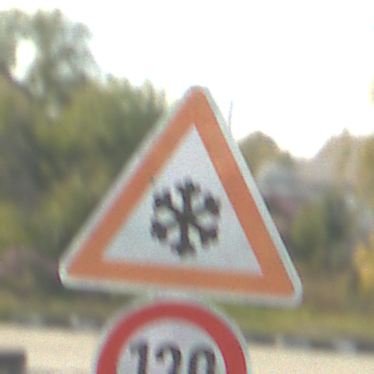
Verkehrszeichen: SchneeOderEisglaette
Zusatzzeichen unten: Geschwindigkeit120
Umgebung: Outdoor, RoadRail
Tageszeit: MorningAfternoon
Wetter: PartlyCloudy
Licht: Natural
Jahreszeit: NotSpecified
Kontrast: HighContrast